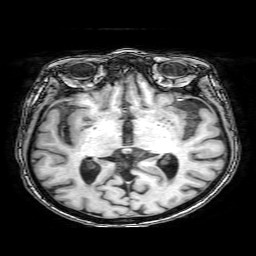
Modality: T1w
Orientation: coronal
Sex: female
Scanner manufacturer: philips
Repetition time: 0.00814 s
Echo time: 0.00372 s